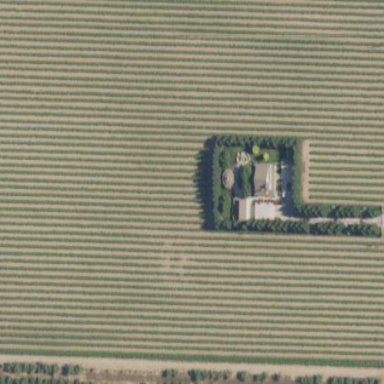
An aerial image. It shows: Beautiful vineyard in the countryside.